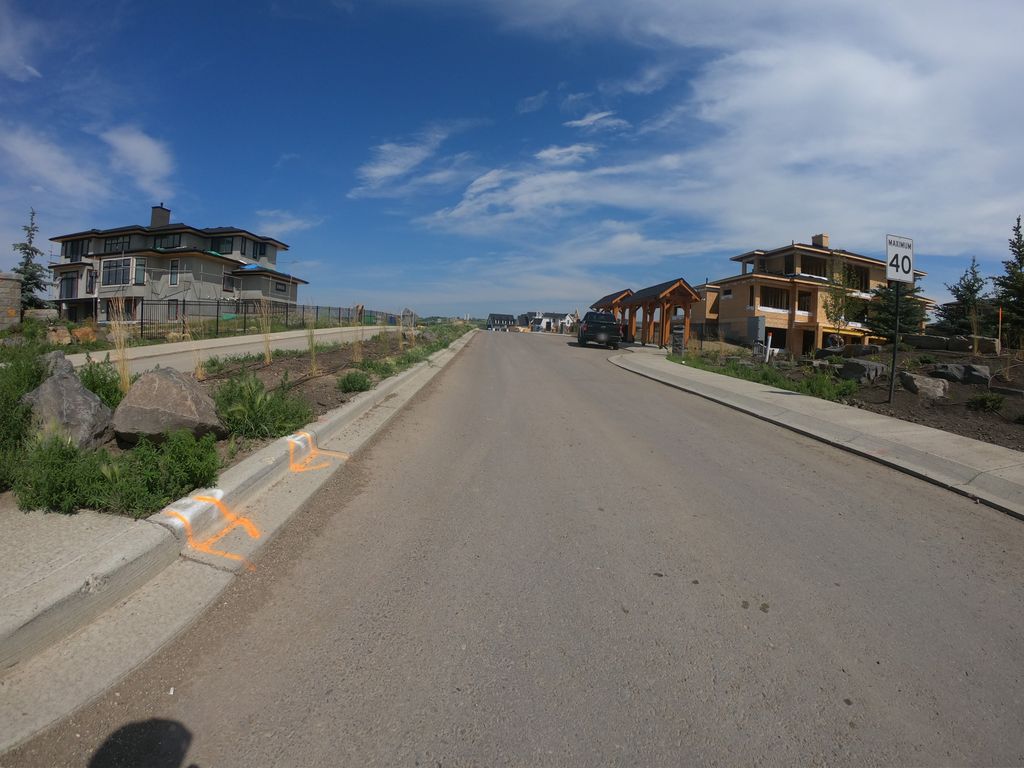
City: calgary